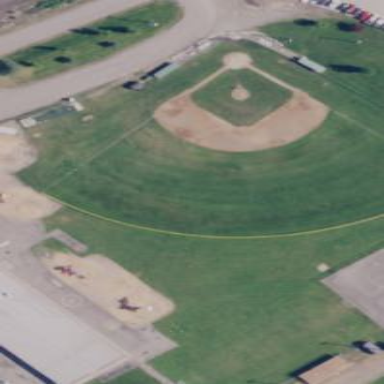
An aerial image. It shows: Baseball pitch for leisure and sports activities.